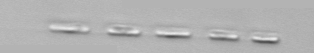
Label: Skeletonema